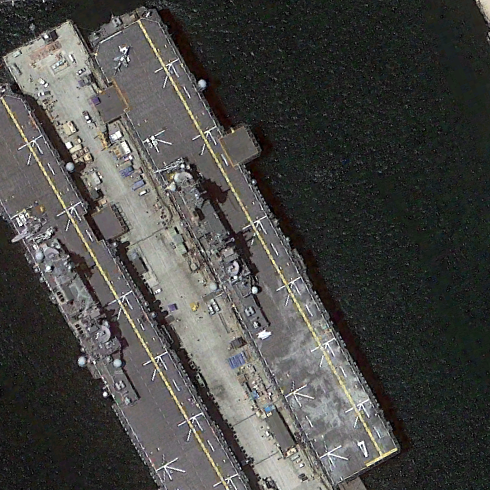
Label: assault